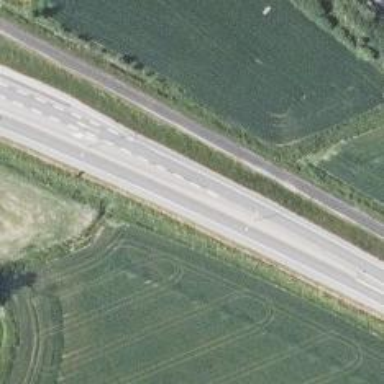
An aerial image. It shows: Trunk highway.